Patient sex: F
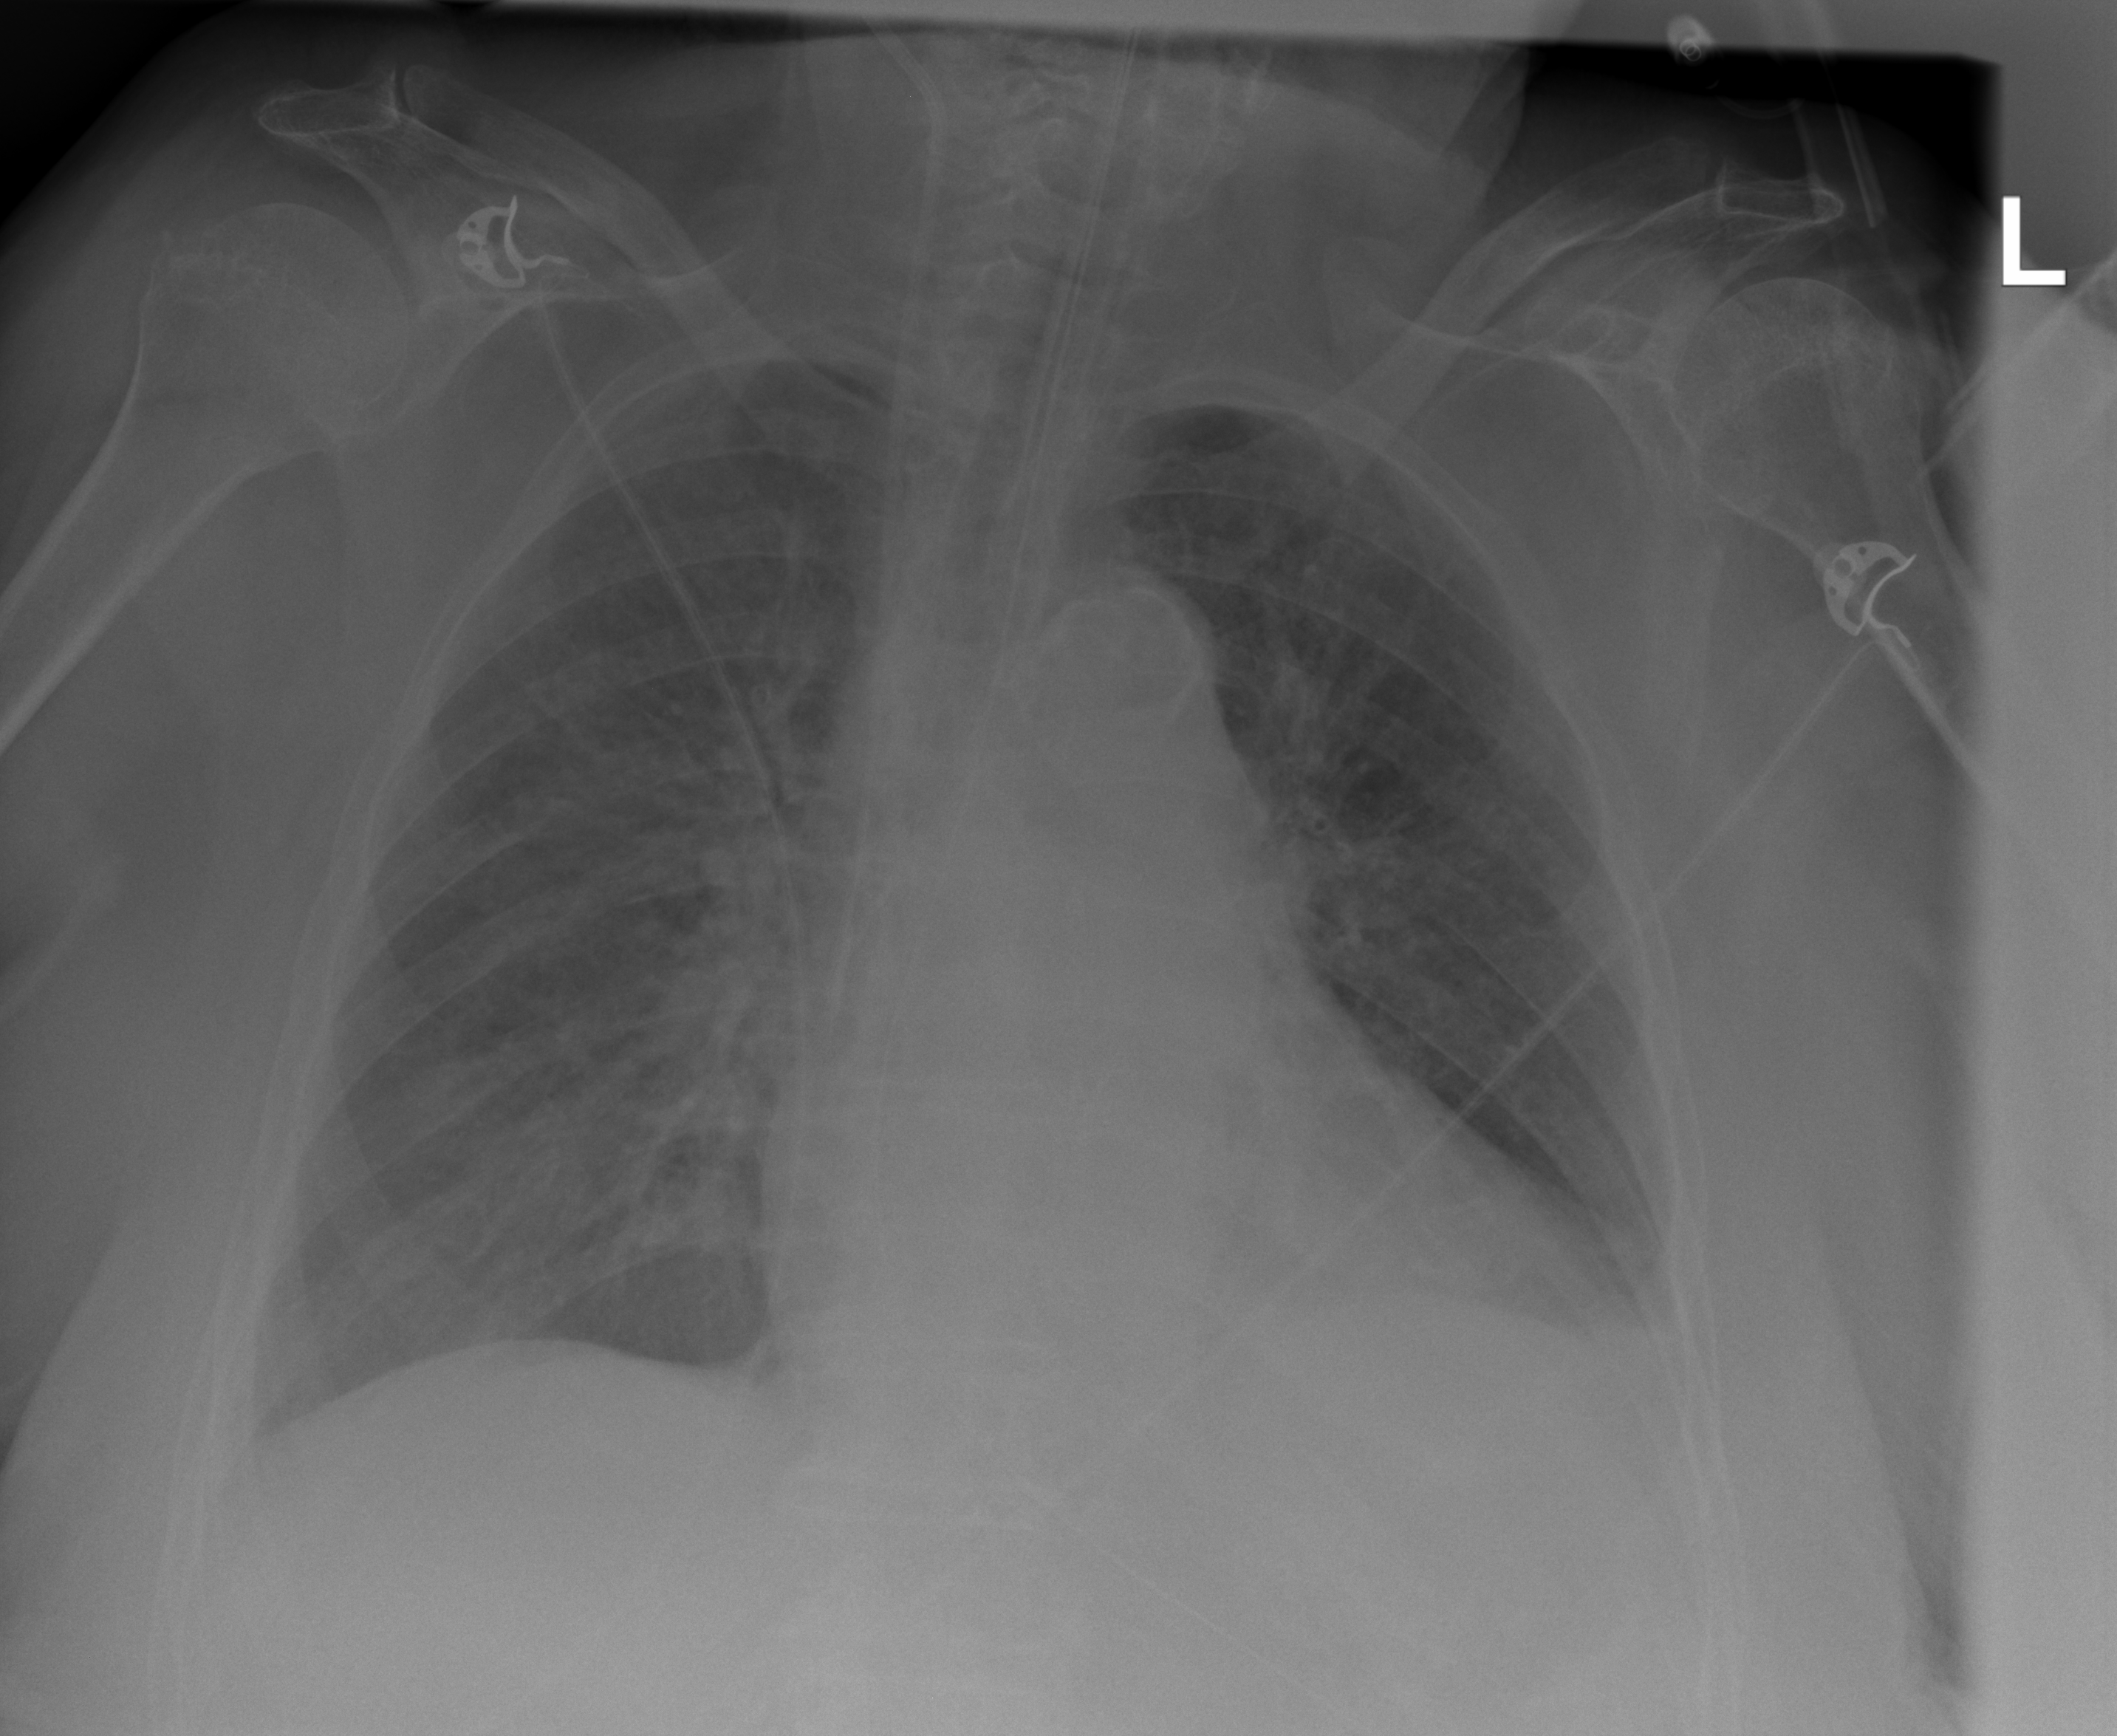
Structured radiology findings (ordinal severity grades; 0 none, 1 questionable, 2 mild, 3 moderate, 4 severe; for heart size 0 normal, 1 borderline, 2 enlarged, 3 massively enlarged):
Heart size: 2
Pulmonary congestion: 2
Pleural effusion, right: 0
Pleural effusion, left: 2
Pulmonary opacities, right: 2
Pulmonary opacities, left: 2
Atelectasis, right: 2
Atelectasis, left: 2